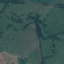
Land use / land cover class: Pasture